Question: I have an action in my PostController that is displaying all the posts on the main page having a slug as an argument.
'''
/**
* @Route("/{postSlug}", defaults={"postSlug"= false})
* @Template()
*/
public function displayAction($postSlug)
{
//Forget about whats inside here
return array[];
}
'''
Now i have another controller for Users having a login action and for that i am setting /login as route in Route annotation
'''
/**
* @Route("/login")
* @Template()
*/
public function loginAction()
{
//bla bla bla
return [];
}
'''
Now the issue is that when ever i try to access localhost:8000/login, it shows me a white page and the controller and action on the debug tool bar is PostController:DisplayAction where as it should be UserController::loginAction. The reason i believe is that it is causing some conflicts with the slug but i can defend my stance here by saying that i have another controller "CreatePostController" having Route annotation "/create" which works fine, i am not sure why but it works.
I am sure i am doing some mistake but do not know what and if there is a conflict then how can CreatePostController work?

'''
blogger_blog_homepage:
resource: "@BloggerBlogBundle/Controller"
type: annotation
'''
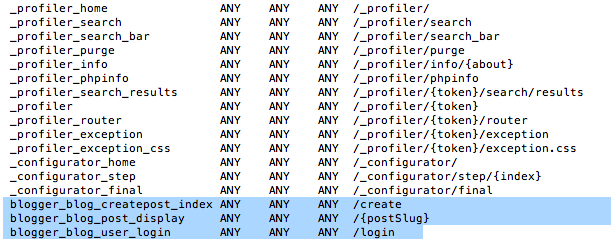
Answer: Problem is with routing. If you have route declaration for /{postSlug} before /login route, then it will access /{postSlug} before /login, because login is matching postSlug too. System doesn't know that login is not postSlug.
You can avoid that by putting /login route before /{postSlug} route. Check your routing.yml file.
Because you are using annotation for routing, you have to be carefull, because Symfony uses some priorities.
Break down your routing.yml into:
'''
blogger_blog_user:
resource: "@BloggerBlogBundle/Controller/UserController.php"
type: annotation
blogger_blog_homepage:
resource: "@BloggerBlogBundle/Controller/PostController.php"
type: annotation
'''
And the same for CreatePostController. UserController must be before other controllers.